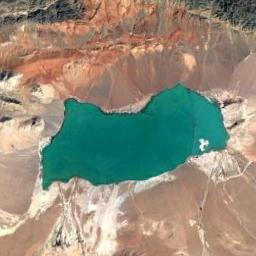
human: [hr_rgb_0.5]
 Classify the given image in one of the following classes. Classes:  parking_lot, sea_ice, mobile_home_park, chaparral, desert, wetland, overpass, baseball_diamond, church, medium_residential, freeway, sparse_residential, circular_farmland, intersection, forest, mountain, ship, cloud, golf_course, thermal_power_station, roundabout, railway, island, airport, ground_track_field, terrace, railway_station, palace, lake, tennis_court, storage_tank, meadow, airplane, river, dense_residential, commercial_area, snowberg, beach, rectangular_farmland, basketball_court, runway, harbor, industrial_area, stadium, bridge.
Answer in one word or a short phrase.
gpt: lake